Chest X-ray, AP view. Patient: 29 years old, sex M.
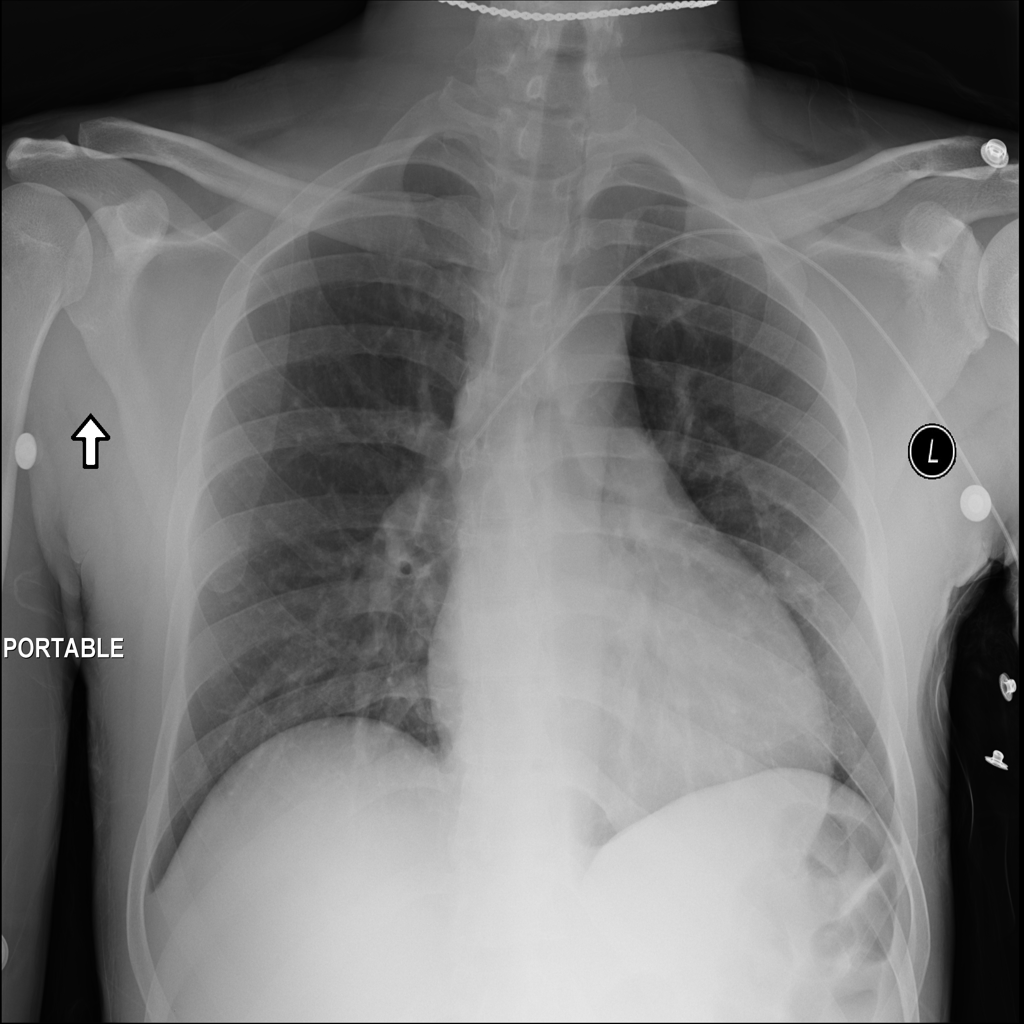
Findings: No Finding